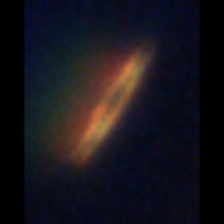
Taxon: Pennate
Group: Diatoms